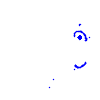
Particle: pion